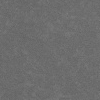
Atmospheric dust classification: dusty